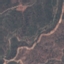
Land use / land cover: HerbaceousVegetation